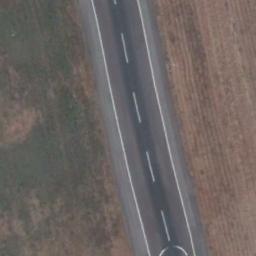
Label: runway